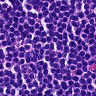
Metastatic tissue present: no